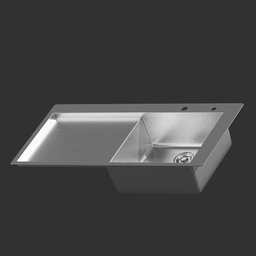
Label: appliances